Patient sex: M
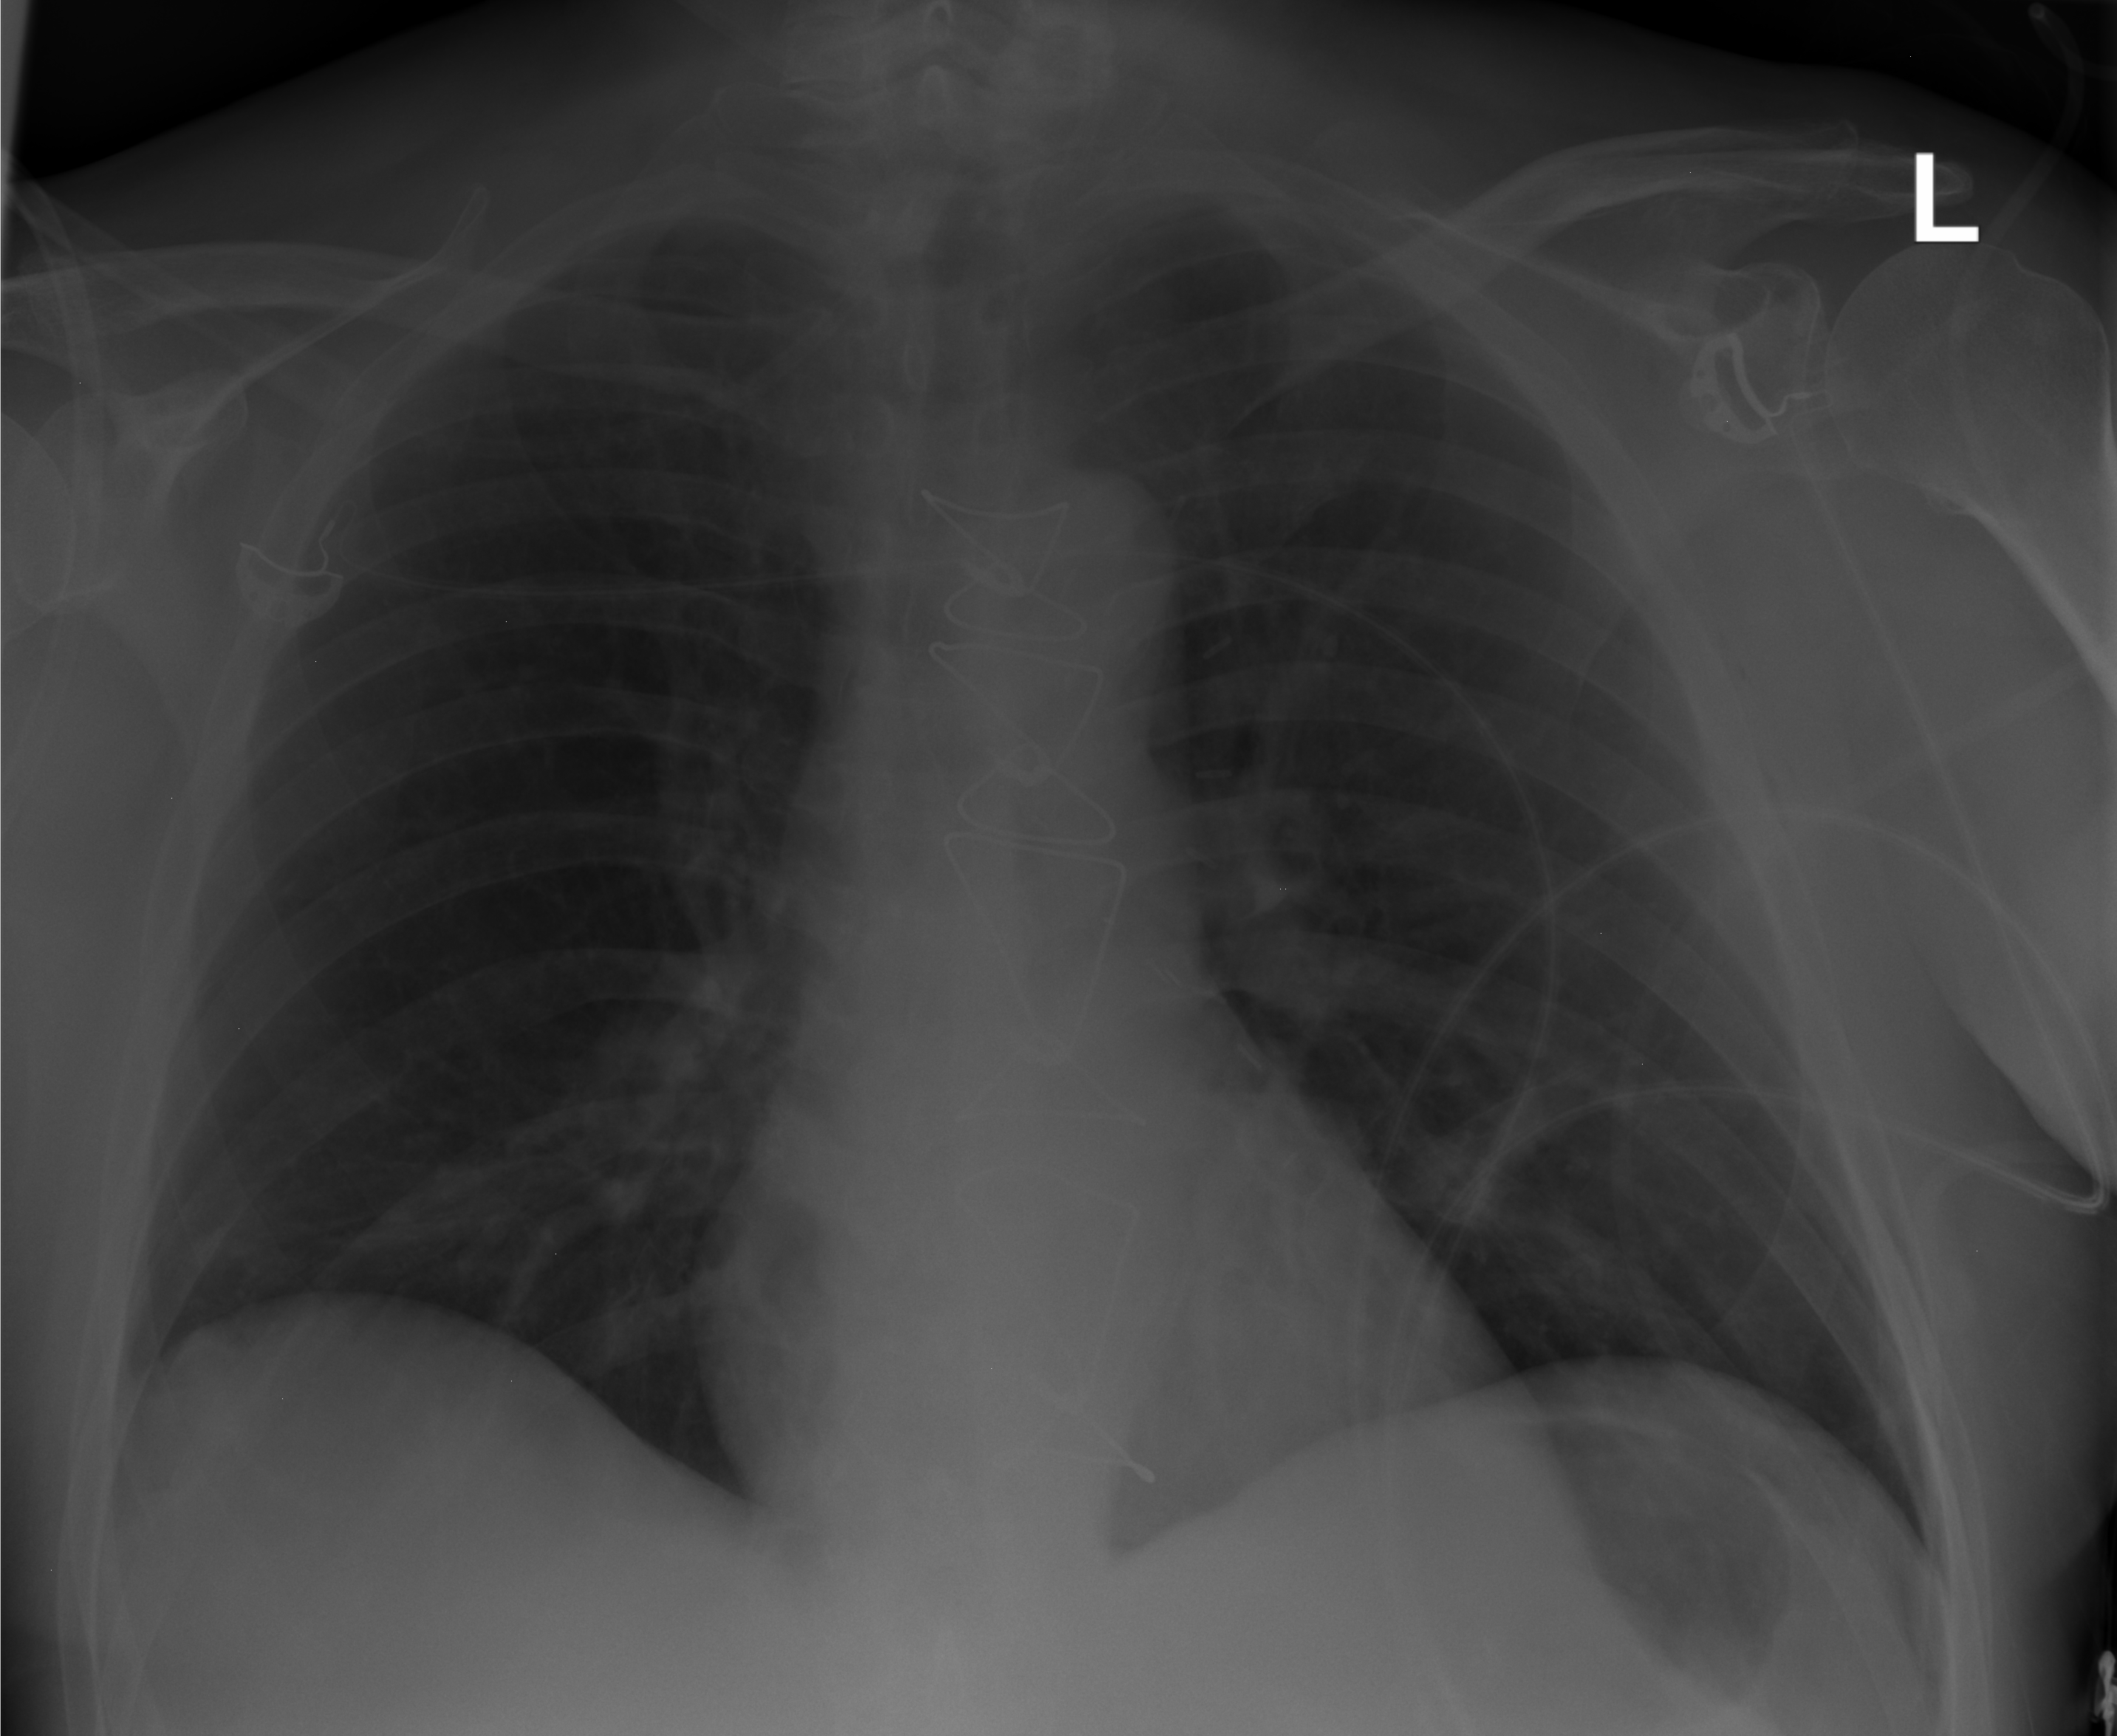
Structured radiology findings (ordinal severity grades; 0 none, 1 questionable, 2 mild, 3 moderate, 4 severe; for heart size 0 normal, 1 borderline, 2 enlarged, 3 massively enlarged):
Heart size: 0
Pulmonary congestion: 0
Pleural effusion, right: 0
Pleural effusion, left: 0
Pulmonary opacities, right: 0
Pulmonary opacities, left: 0
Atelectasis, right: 1
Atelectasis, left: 1